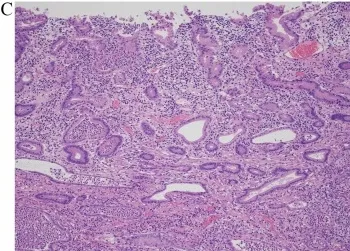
A, B, C. Laparoscopic total gastrectomy was performed. The resected tumor had acidophilic columnar cancer cells indicating mild to moderate nuclear atypia infiltrating the mucosal layer to the subserosa with clear formation of mucinous glands (H&E, x12.5 (4A), x200 (4B), x100 (4C).
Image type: pathology (h&e)